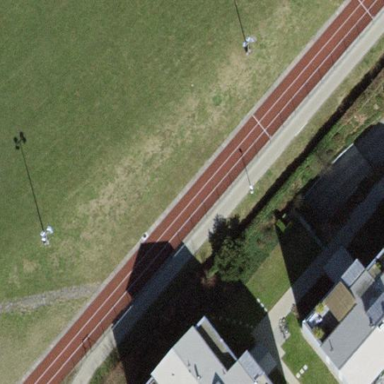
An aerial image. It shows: Track in leisure land.